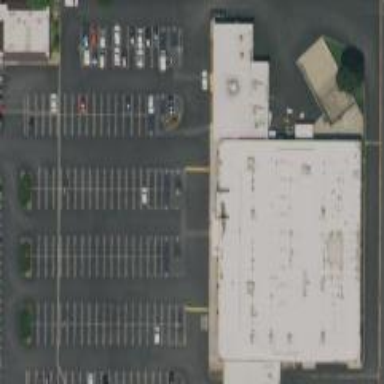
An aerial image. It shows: Retail building.